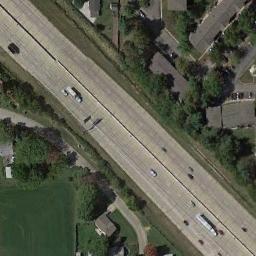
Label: freeway